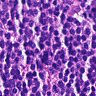
Metastatic tissue present: no